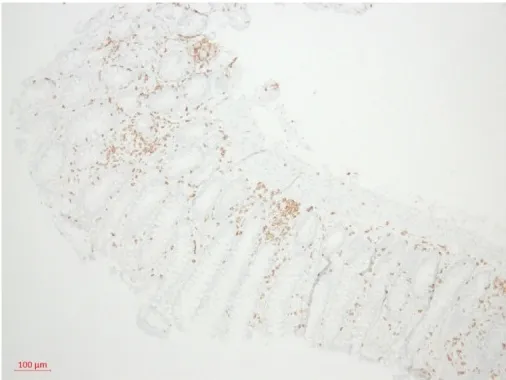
(A) Immunohistochemistry of a colon biopsy for CD3 (10x magnification).
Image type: pathology (immunostaining)